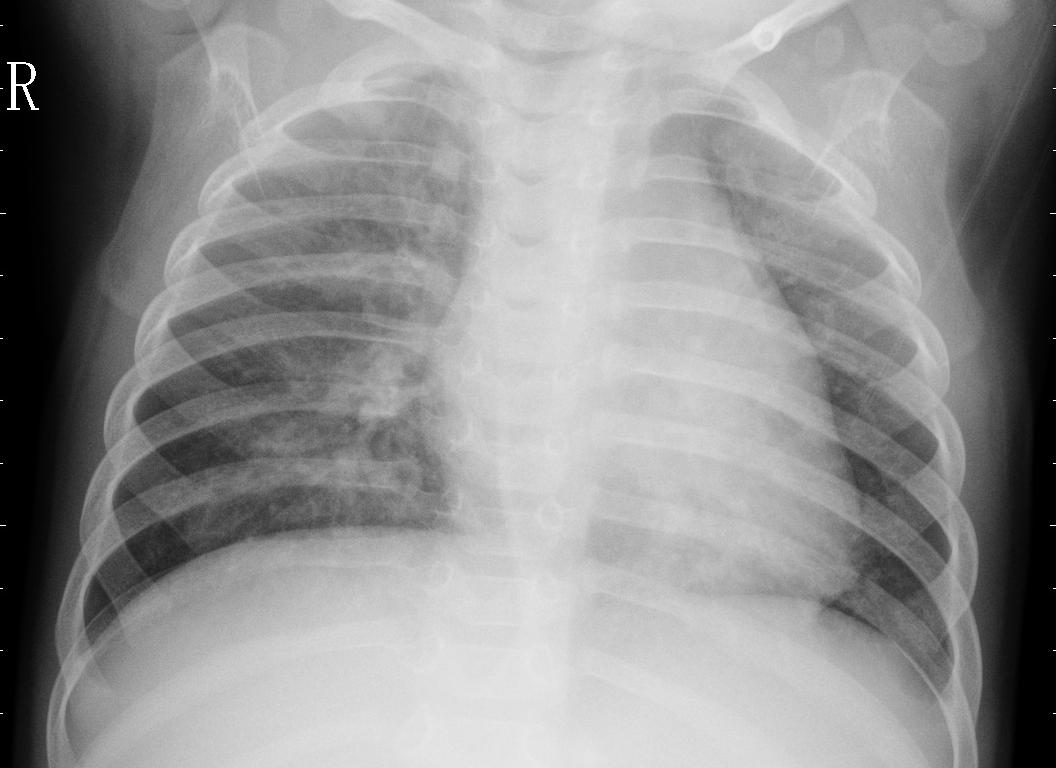
Diagnosis: PNEUMONIA